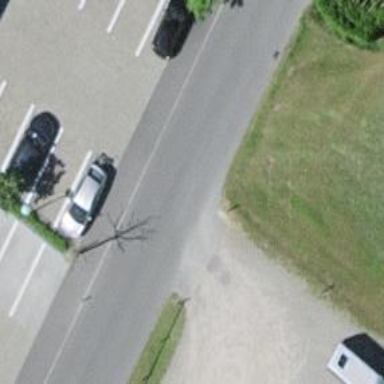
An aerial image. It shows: Parking aisle with paving stones.